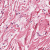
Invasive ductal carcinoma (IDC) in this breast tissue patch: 0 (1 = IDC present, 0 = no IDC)